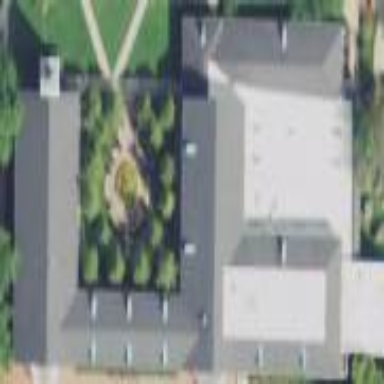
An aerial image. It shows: College building.